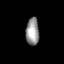
Tissue: prostate
Cell type: Fibroblasts
Senescence score: 0.7189
Nuclear area (px): 358
Mean DAPI intensity: 149.441